Question: Let's assume I have two method in a class looks like this:
'''
class Foo
{
public void Convert(string s, int x){ }
public void Convert(string s, double x) { }
}
'''
If I use:
'''
var method = typeof (Foo)
.GetMethod("Convert", new[] {typeof (string), typeof (int)});
'''
I'm getting the correct method.But if I change 'x' and make it an 'out' parameter in first method:
'''
public void Convert(string s, out int x) { }
'''
Then I'm getting the second method 'Convert(string s, double x)'.

I don't understand why it doesn't return the first method or at least 'null' instead of the second one ? The signature of second method doesn't match with the types I provide. How can I get the correct method in second case ? Is there a way to get it directly ? I know I can get all methods then filter them based on parameter types but I think there should be a direct way of doing this and I am missing it...
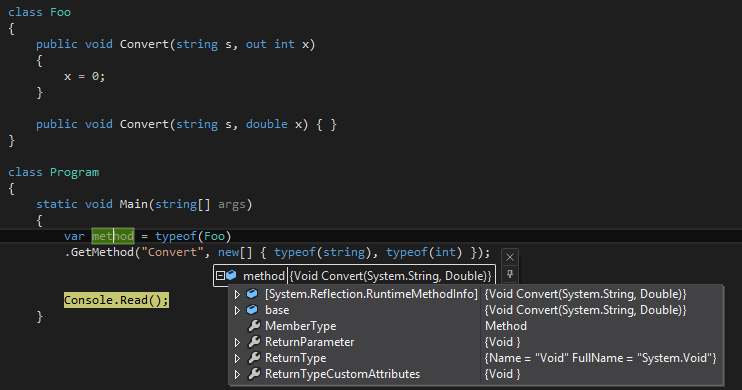
Answer: Try to use the 'MakeByRefType' method of the 'Type':
'''
var method = typeof (Foo)
.GetMethod("Convert", new[] { typeof(string), typeof(int).MakeByRefType() });
'''